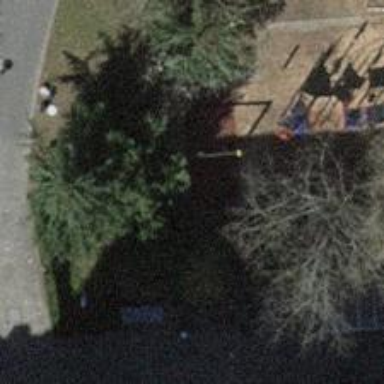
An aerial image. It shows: Playground featuring basket swing.